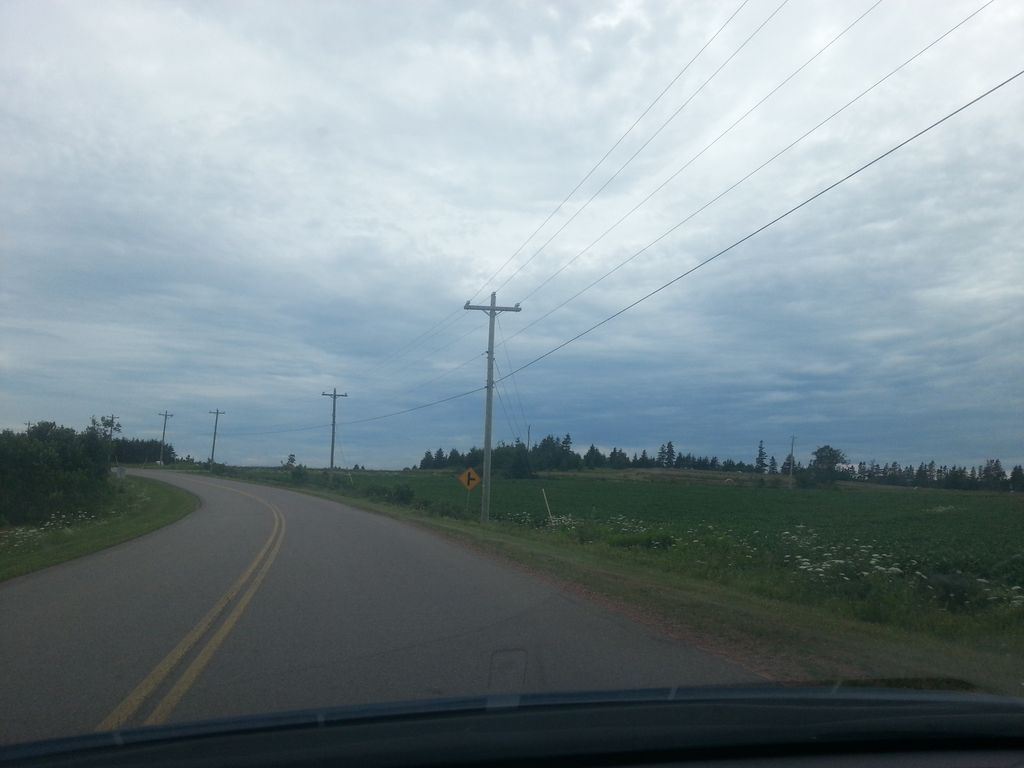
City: charlottetown